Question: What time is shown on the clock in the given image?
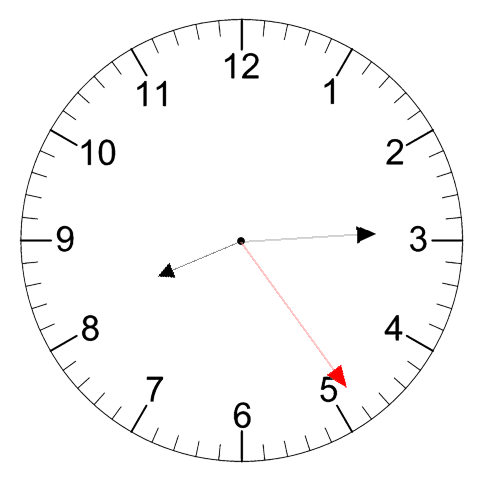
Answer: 08:14:24